Question: I have LINQ query getting some data from entity framework connection. I am passing the data from the controller to the View. When running the code i get the error 'Specified cast is not valid.'
Here is my LINQ statement
'''
var MeltAreaInformation =
new
{
Striko1 = (from item in db.tbl_dppITHr where item.ProductionHour >= SelectedDateDayShiftStart && item.ProductionHour <= SelectedDateDayShiftHr25End select item).Sum(x => x.Striko1) ?? 0,
Striko2 =
(from item in db.tbl_dppITHr
where item.ProductionHour >= SelectedDateDayShiftStart && item.ProductionHour <= SelectedDateDayShiftHr25End
select item).Sum(x => x.Striko2) ?? 0,
Striko3 =
(from item in db.tbl_dppITHr
where item.ProductionHour >= SelectedDateDayShiftStart && item.ProductionHour <= SelectedDateDayShiftHr25End
select item).Sum(x => x.Striko3) ?? 0,
Striko4 =
(from item in db.tbl_dppITHr
where item.ProductionHour >= SelectedDateDayShiftStart && item.ProductionHour <= SelectedDateDayShiftHr25End
select item).Sum(x => x.Striko4) ?? 0,
Striko5 =
(from item in db.tbl_dppITHr
where item.ProductionHour >= SelectedDateDayShiftStart && item.ProductionHour <= SelectedDateDayShiftHr25End
select item).Sum(x => x.Striko5) ?? 0,
Induction1 =
(from item in db.tbl_dppITHr
where item.ProductionHour >= SelectedDateDayShiftStart && item.ProductionHour <= SelectedDateDayShiftHr25End
select item).Sum(x => x.Inductotherm1) ?? 0,
Induction2 =
(from item in db.tbl_dppITHr
where item.ProductionHour >= SelectedDateDayShiftStart && item.ProductionHour <= SelectedDateDayShiftHr25End
select item).Sum(x => x.Inductotherm2) ?? 0,
};
ViewData["Striko2"] = MeltAreaInformation.Striko1.ToString();
'''
Now When i run the application in debug and hover of the Var MeltAreaInformation you can see it has the following assigned to it.

The following is the Razor syntax that i am using to display the ViewData on the HTML page.
'''
<table class="MeltTable">
<tr><th colspan="7">Total Weight Poured (kg's)</th></tr>
<tr><th>Striko 2</th><td class="MeltTableZero td @((int)ViewData["Striko2"] == 0 ? "red" : null)">@ViewData["Striko2"].ToString()</td></tr>
<tr><th>Striko 3</th><td class="MeltTableZero td @((int)ViewData["Striko3"] == 0 ? "red" : null)">@ViewData["Striko3"].ToString()</td></tr>
<tr><th>Striko 4</th><td class="MeltTableZero td @((int)ViewData["Striko4"] == 0 ? "red" : null)">@ViewData["Striko4"].ToString()</td></tr>
<tr><th>Striko 1</th><td class="MeltTableZero td @((int)ViewData["Striko1"] == 0 ? "red" : null)">@ViewData["Striko1"].ToString()</td></tr>
<tr><th>Striko 5</th><td class="MeltTableZero td @((int)ViewData["Striko5"] == 0 ? "red" : null)">@ViewData["Striko5"].ToString()</td></tr>
<tr><th>Induction 1</th><td class="MeltTableZero td @((int)ViewData["Inductotherm1"] == 0 ? "red" : null)">@ViewData["Inductotherm1"].ToString()</td></tr>
<tr><th>Induction 2</th><td class="MeltTableZero td @((int)ViewData["Inductotherm2"] == 0 ? "red" : null)">@ViewData["Inductotherm2"].ToString()</td></tr>
</table>
'''
Can anyone shed some light on the problem. I have tried to manually assign the values and still i am getting the same issue.
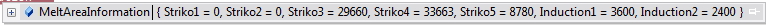
Answer: 'ViewData["Striko2"] = MeltAreaInformation.Striko1.ToString();'
This is your problem - you put the values in the 'ViewData' bag as strings and then try casting them in your view:
'@((int)ViewData["Striko2"] == 0 ? "red" : null)'
That is not going to happen! Either bag the values as their type ('int') or don't cast them in the view (you can just write the strings without the cast) - your call